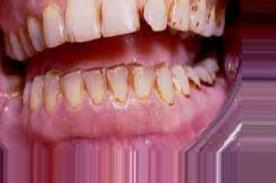
Condition: Tooth Discoloration